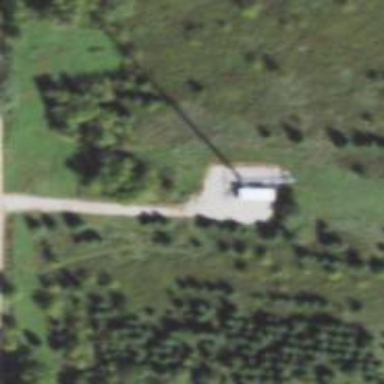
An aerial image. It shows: Mast tower used for communication.